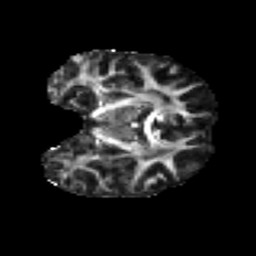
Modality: FA
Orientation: coronal
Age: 29
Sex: female
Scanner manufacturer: ge
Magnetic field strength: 3 T
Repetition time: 7.8 s
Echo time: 0.0606 s